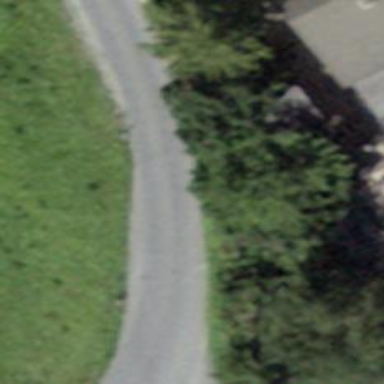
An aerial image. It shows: Unclassified road with asphalt surface.